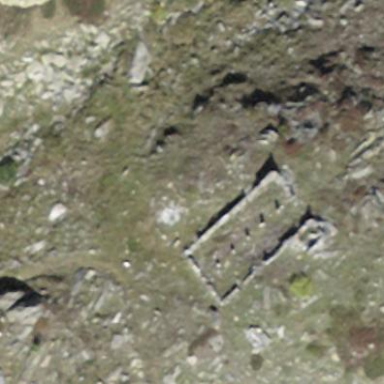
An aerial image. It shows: Ruins of building.